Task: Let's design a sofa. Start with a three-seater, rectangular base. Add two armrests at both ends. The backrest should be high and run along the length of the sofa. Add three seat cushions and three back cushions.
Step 235:
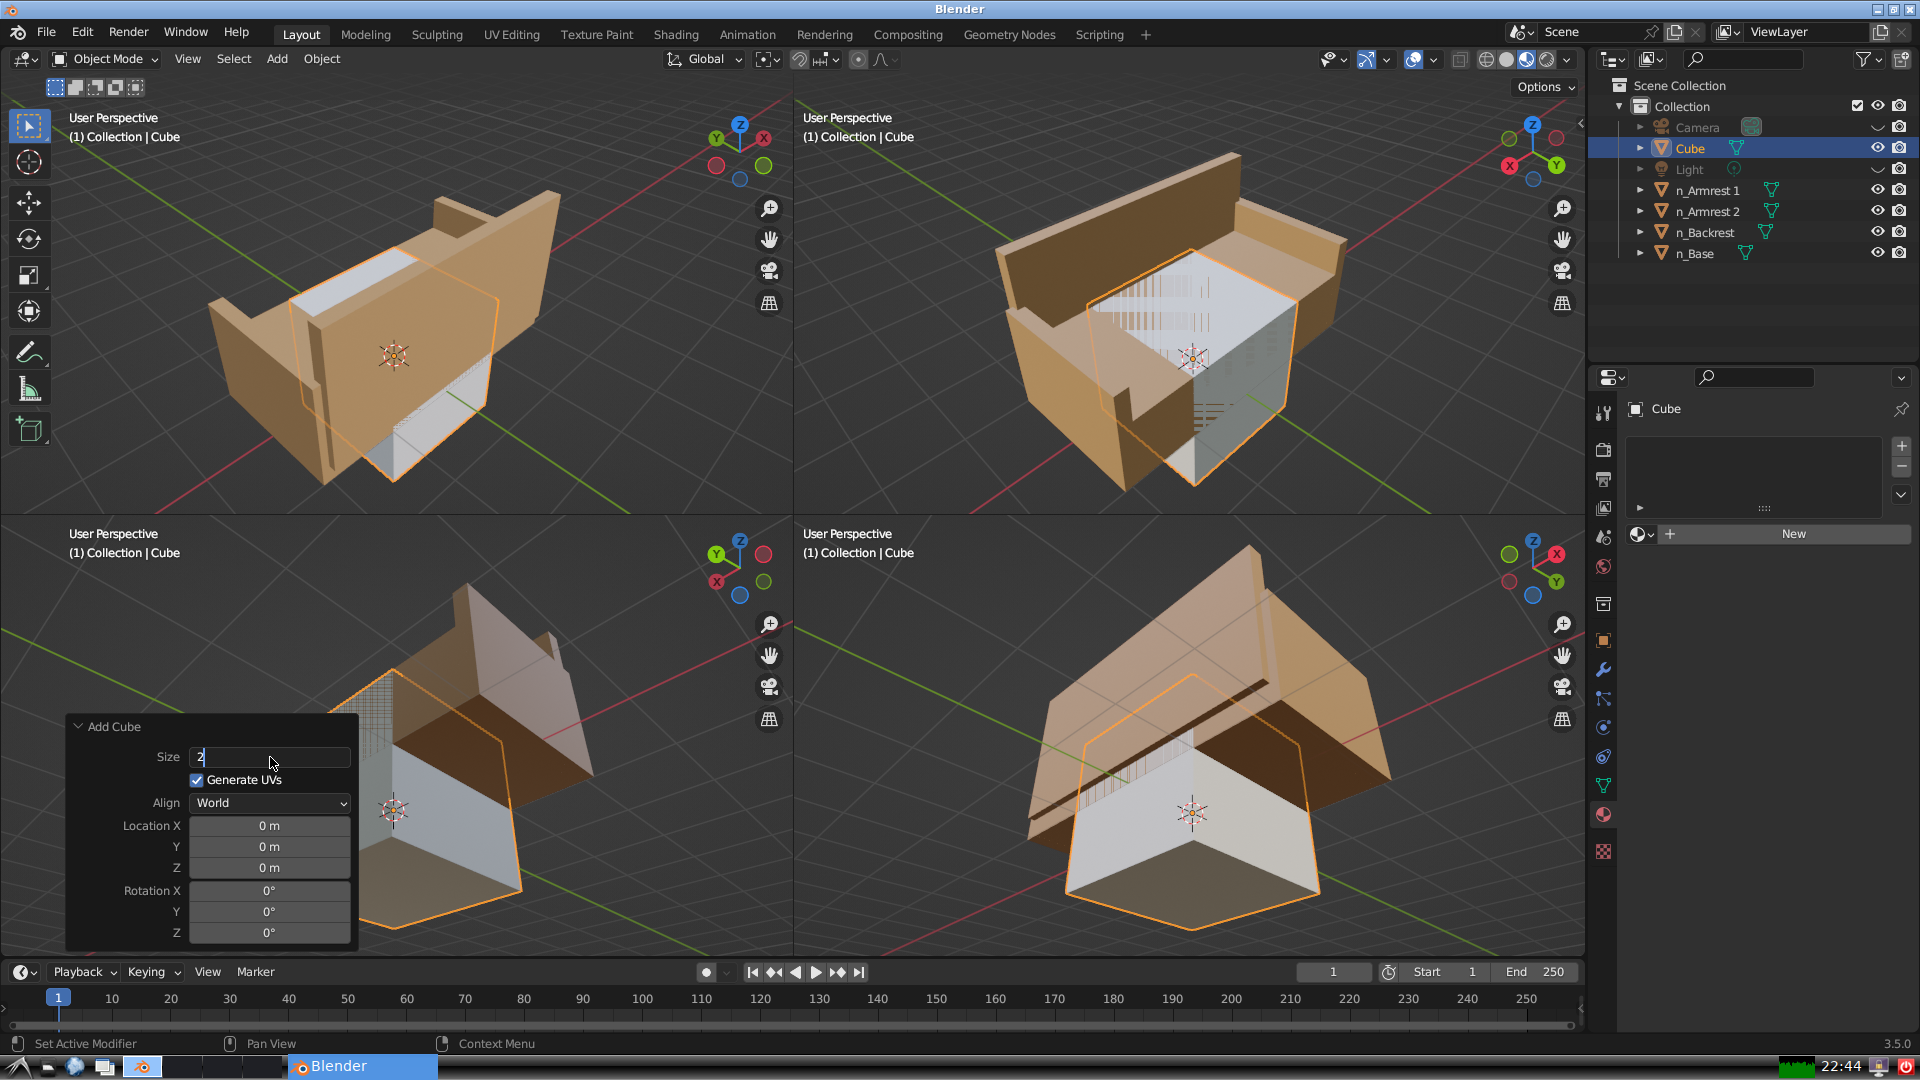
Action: {"mouse_move": [960, 540]}